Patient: sex F, age 53
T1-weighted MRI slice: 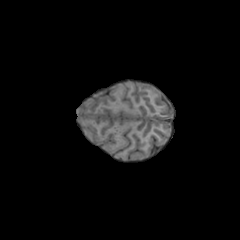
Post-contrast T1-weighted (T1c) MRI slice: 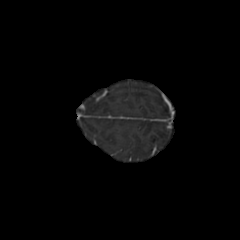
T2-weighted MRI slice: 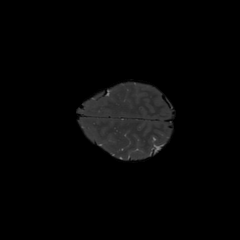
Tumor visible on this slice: no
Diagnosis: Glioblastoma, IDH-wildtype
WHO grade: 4